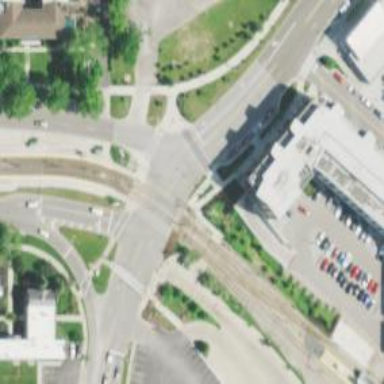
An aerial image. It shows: Railway crossing.